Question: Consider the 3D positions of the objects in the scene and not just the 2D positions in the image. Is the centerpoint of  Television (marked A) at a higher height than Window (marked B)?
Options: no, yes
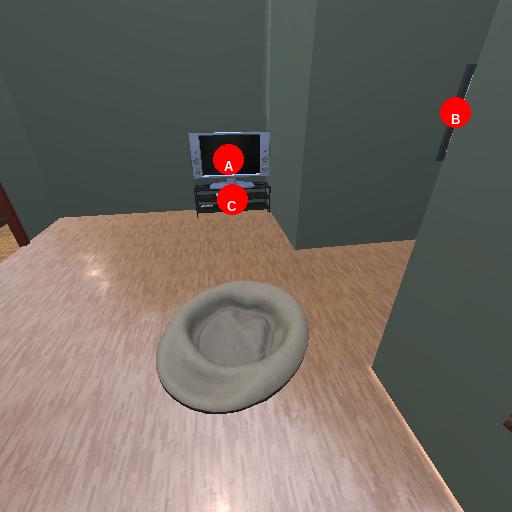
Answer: no